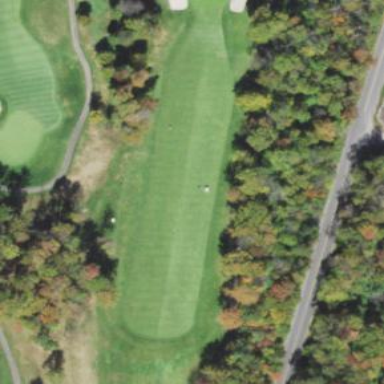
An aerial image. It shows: Scenic golf fairway.